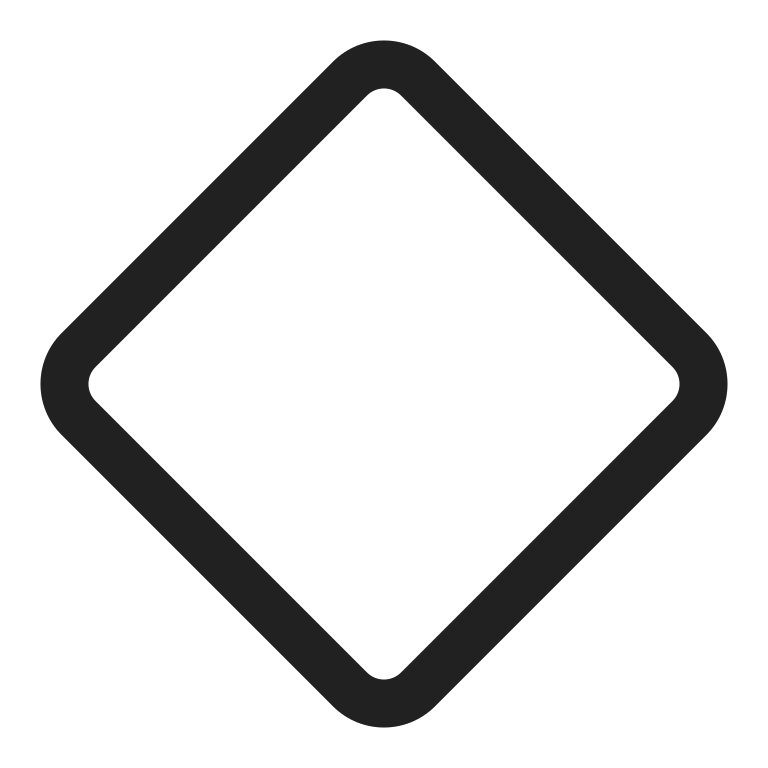
large orange diamond high contrast